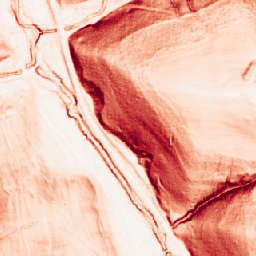
Category: morphological
Decomposition family: morphological_gradient
Decomposition parameters: size: 3
shape: square
Upsampling method: nearest
Upsampling parameters: scale: 8
Upsampling scale: 8